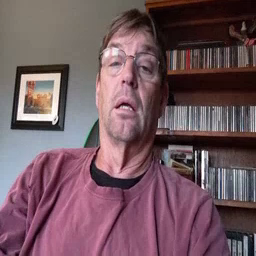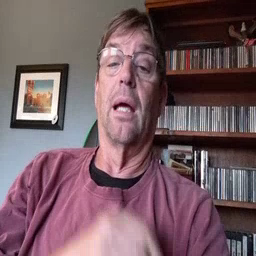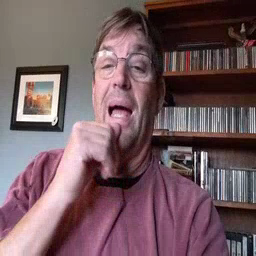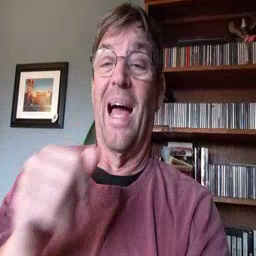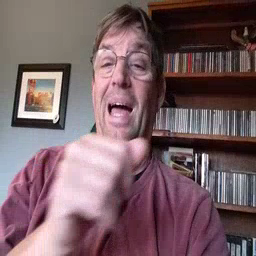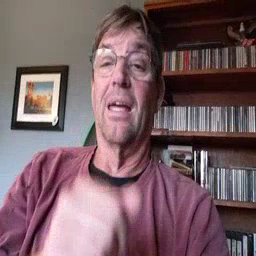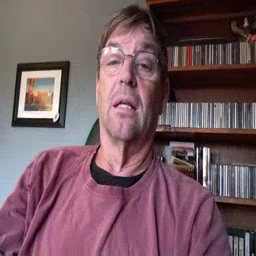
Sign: hide